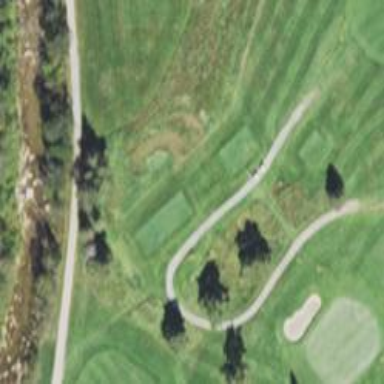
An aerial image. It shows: Golf tee on grassy land.